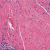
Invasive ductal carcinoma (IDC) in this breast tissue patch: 0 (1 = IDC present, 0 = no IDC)